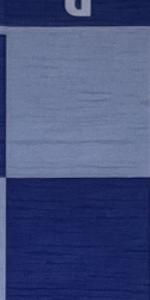
Label: Empty